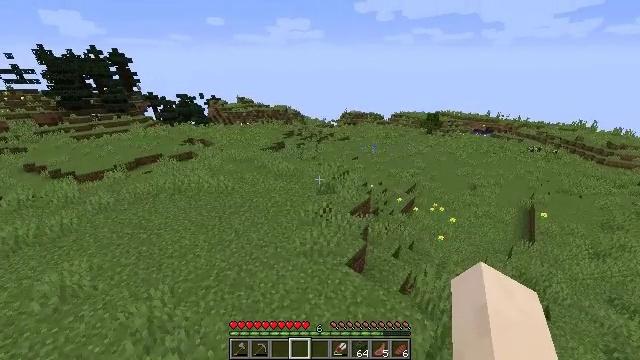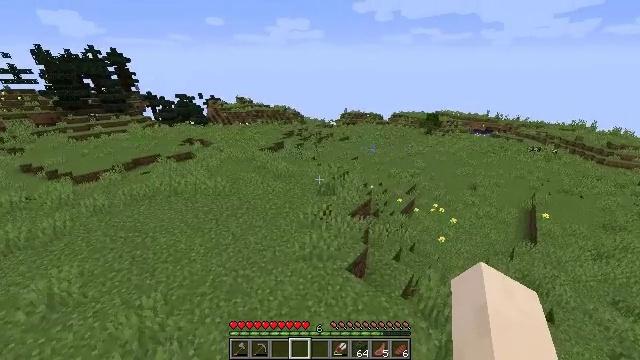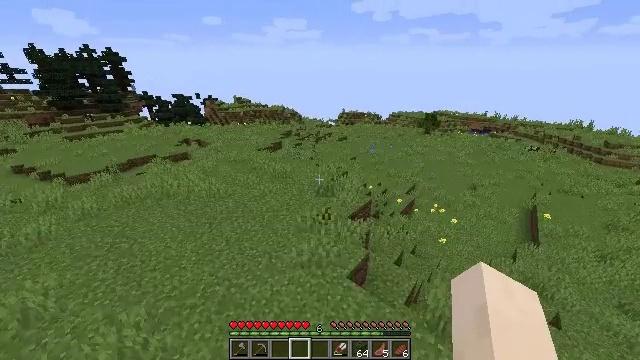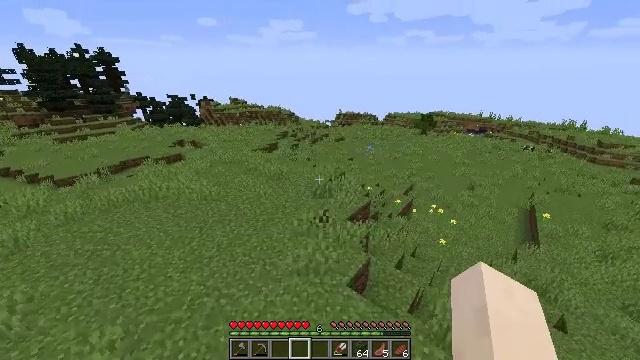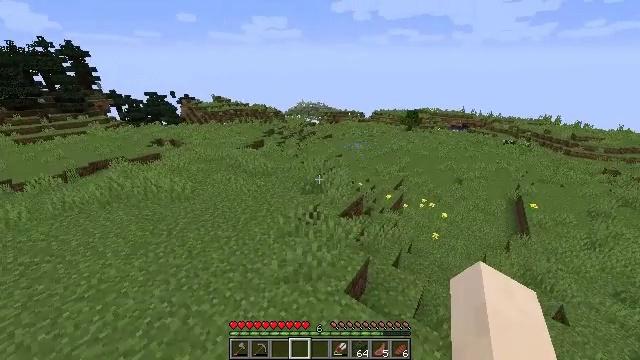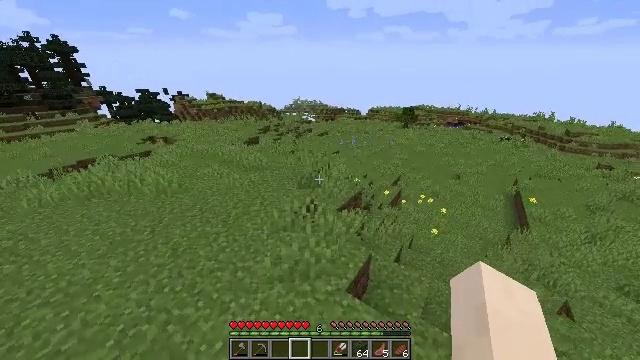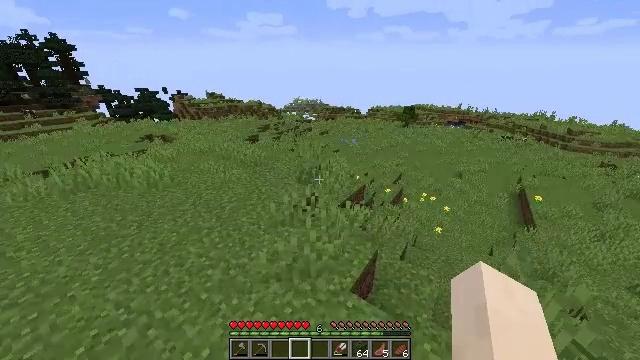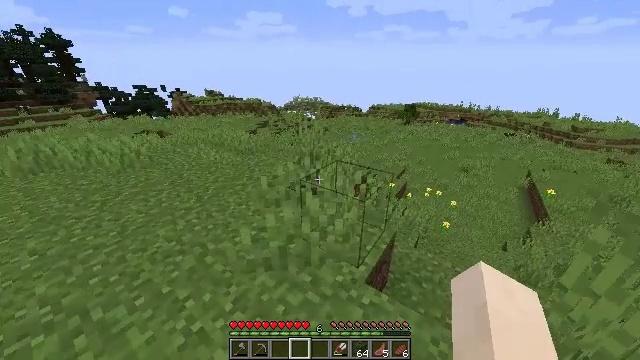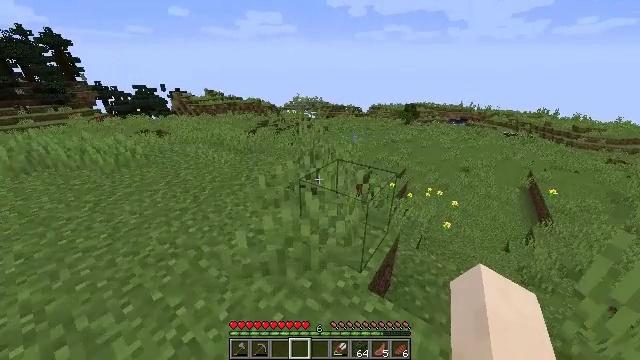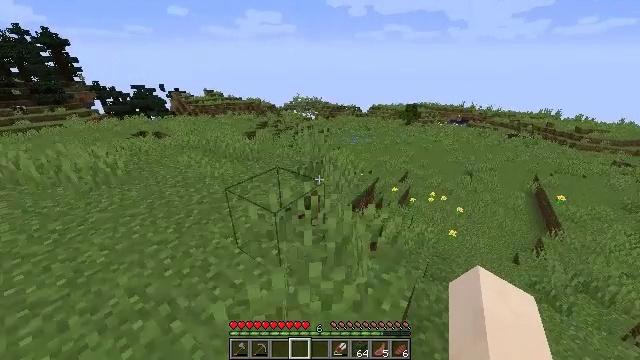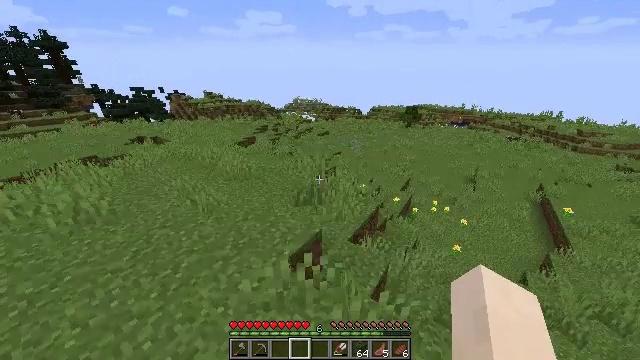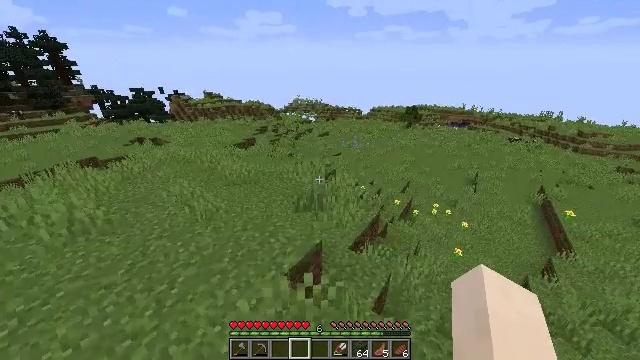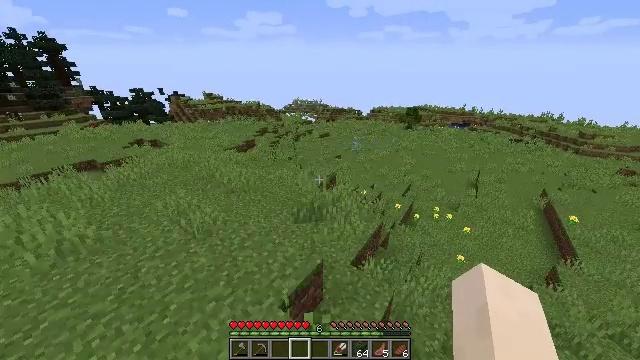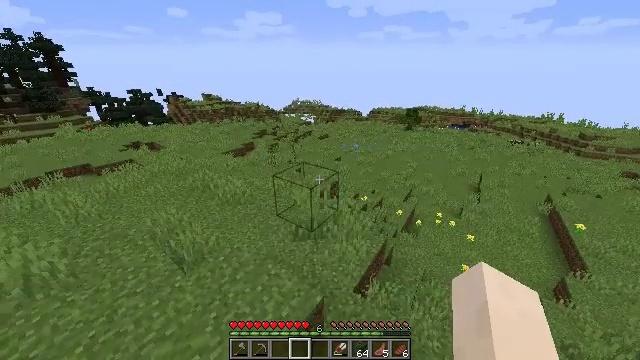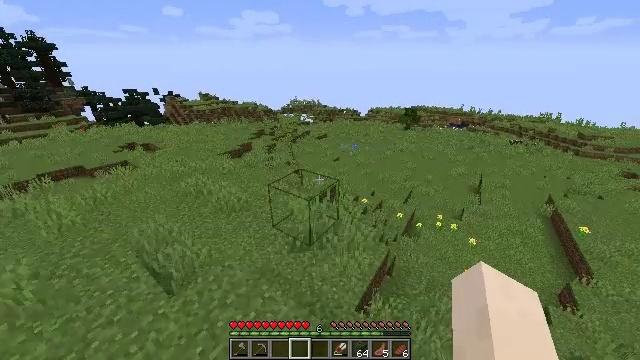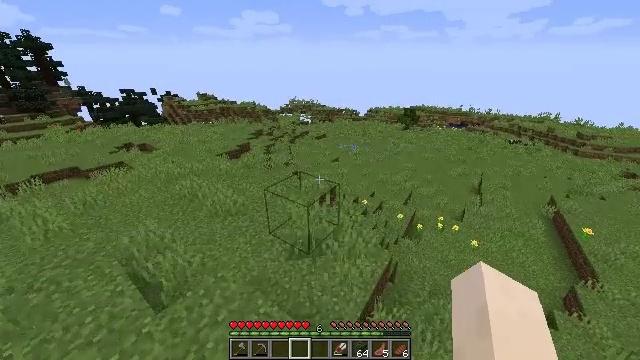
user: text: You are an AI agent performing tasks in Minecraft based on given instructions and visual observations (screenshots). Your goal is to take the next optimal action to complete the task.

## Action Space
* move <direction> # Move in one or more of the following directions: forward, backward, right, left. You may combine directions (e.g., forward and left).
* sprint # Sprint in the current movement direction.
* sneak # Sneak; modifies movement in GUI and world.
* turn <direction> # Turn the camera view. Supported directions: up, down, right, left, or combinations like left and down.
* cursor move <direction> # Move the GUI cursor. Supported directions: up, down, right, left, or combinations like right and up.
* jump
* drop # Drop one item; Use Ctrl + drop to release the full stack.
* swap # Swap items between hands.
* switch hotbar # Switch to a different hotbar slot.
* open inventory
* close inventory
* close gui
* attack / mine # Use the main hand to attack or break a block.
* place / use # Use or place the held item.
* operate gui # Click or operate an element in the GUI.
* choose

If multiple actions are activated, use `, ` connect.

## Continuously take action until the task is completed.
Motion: motion action
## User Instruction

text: Combine wool in the crafting grid to craft a white carpet.
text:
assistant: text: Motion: move forward, sprint, jump
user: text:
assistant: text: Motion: move forward, sprint, jump
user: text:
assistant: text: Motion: move forward, sprint, jump
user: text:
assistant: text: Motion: move forward, sprint, turn right, jump
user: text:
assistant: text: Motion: move forward, sprint, turn right, jump
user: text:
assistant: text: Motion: move forward, sprint, jump
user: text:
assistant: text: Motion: move forward, sprint, jump
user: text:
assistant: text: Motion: move forward, sprint, jump
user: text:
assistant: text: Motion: move forward, sprint, jump
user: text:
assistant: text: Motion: move forward, sprint, jump
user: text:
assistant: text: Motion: move forward, sprint, jump
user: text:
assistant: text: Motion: move forward, sprint, jump
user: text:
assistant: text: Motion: move forward, sprint, jump
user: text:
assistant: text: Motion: move forward, sprint, jump
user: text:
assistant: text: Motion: move forward, sprint, jump
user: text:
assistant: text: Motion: move forward, sprint, jump
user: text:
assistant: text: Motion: move forward, sprint, jump
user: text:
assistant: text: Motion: move forward, sprint, jump
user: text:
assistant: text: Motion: move forward, sprint, jump
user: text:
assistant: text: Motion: move forward, sprint, jump
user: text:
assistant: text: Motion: move forward, sprint, jump
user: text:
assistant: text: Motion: move forward, sprint, jump
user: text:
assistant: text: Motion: move forward, sprint, jump
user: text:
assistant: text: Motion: move forward, sprint, jump
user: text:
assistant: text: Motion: move forward, sprint, jump
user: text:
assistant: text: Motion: move forward, sprint, jump
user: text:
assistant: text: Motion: move forward, sprint, jump
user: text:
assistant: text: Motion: move forward, sprint, jump
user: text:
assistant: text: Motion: move forward, sprint, jump
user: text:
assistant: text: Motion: move forward, sprint, jump